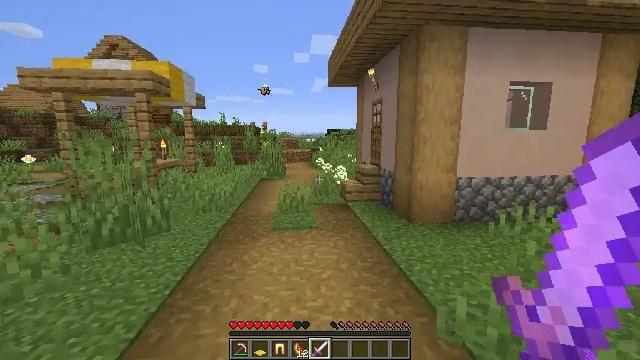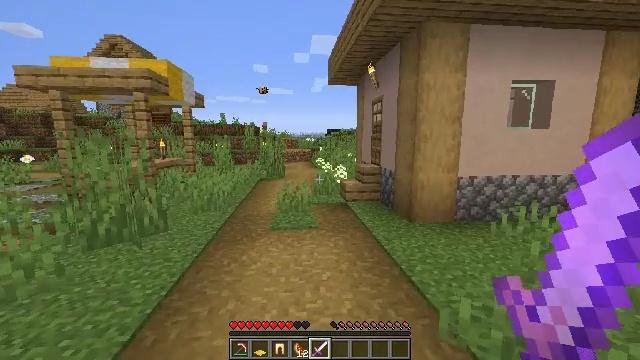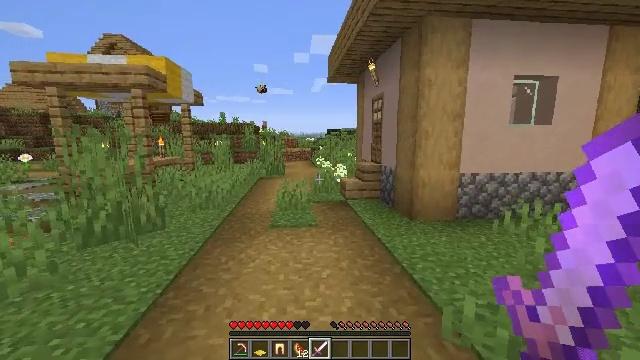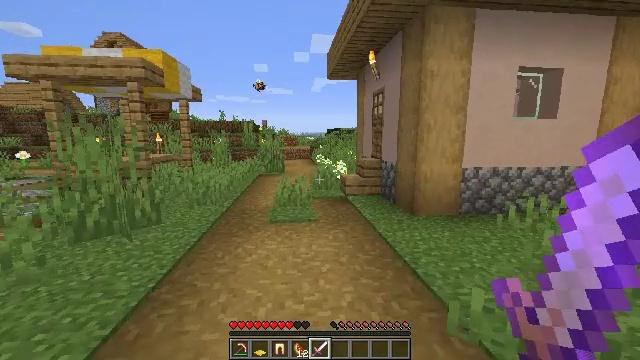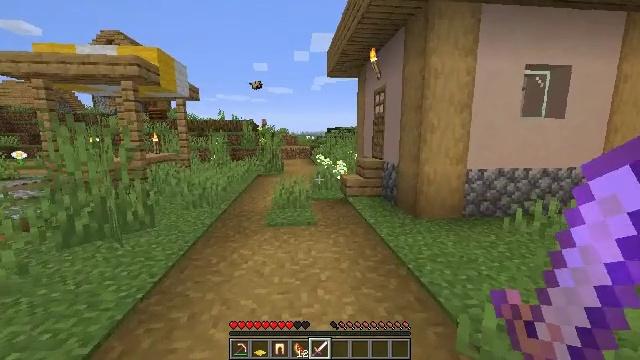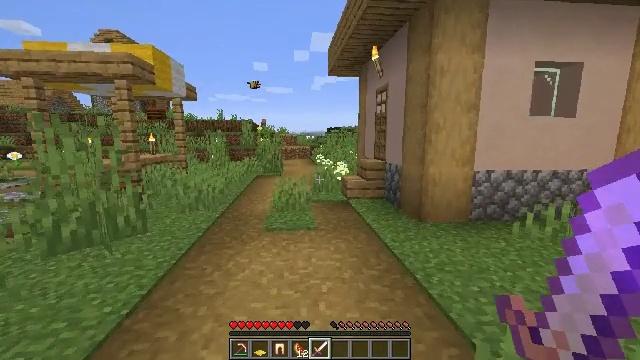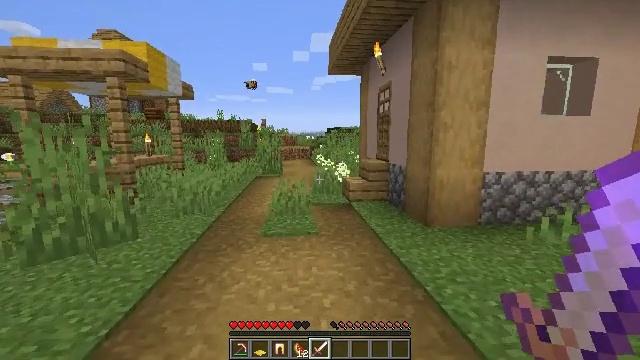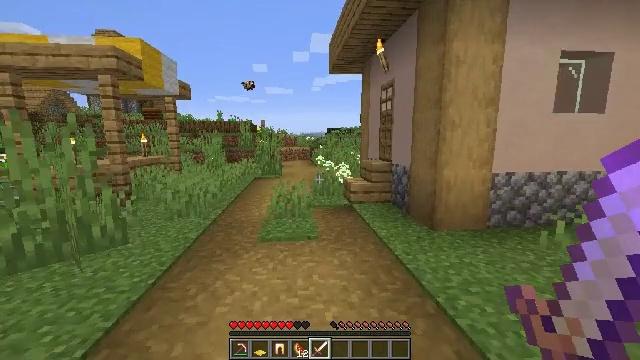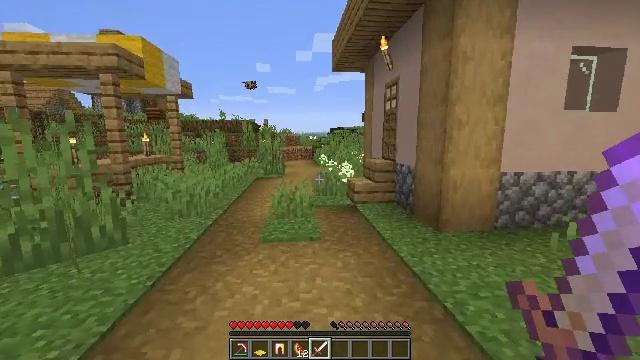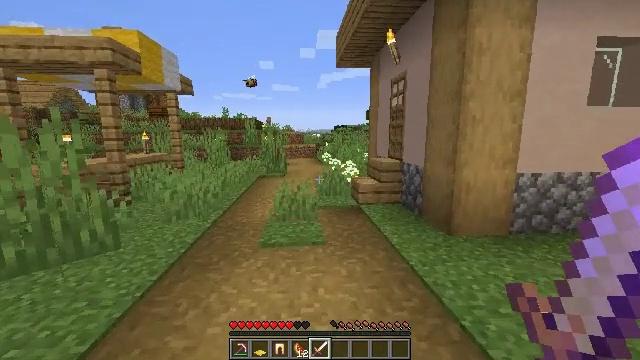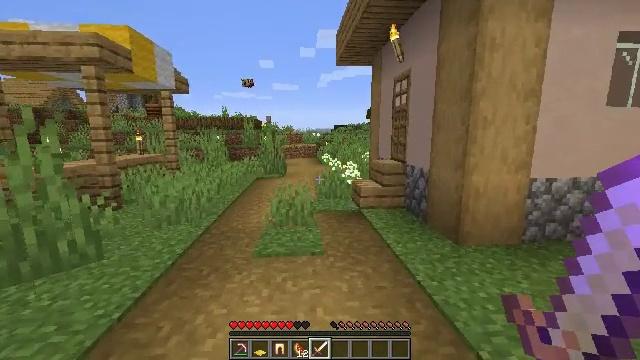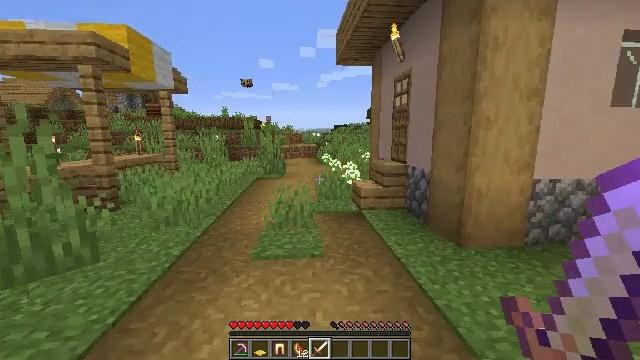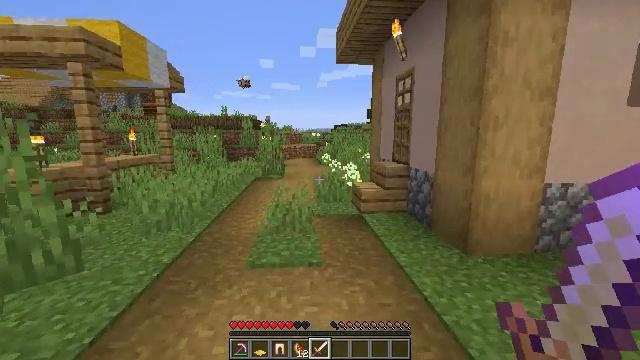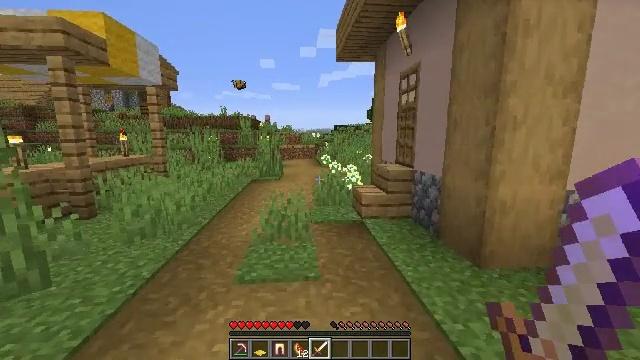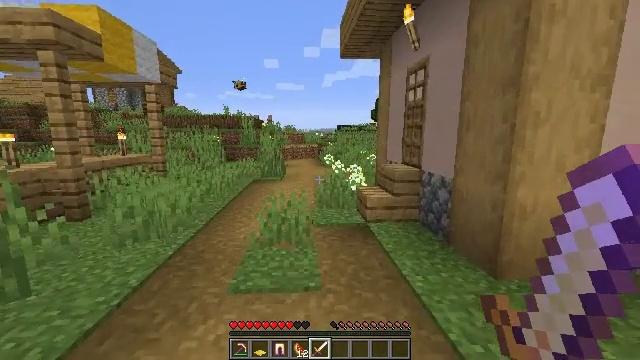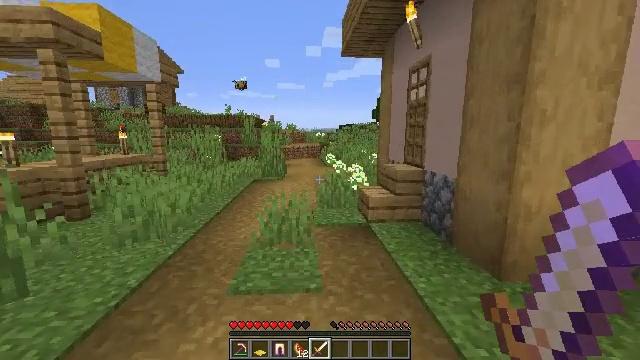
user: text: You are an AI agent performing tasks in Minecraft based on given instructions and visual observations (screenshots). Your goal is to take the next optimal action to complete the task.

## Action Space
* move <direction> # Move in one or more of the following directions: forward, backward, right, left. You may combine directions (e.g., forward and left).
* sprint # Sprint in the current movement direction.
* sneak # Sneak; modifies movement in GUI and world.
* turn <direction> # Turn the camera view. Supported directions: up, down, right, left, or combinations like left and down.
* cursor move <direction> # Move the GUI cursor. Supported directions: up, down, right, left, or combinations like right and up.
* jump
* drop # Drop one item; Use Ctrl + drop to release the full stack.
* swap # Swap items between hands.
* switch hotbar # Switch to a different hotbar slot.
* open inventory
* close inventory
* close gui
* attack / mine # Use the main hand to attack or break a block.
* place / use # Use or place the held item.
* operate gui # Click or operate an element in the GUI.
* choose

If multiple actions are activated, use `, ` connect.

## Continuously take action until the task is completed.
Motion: motion action
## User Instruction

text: Pick up the green carpet.
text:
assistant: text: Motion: move forward
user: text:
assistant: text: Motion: move forward
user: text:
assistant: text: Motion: move forward
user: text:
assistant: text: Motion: move forward
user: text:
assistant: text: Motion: move forward
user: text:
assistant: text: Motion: move forward
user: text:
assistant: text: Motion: move forward
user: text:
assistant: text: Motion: move forward
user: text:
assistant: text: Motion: move forward
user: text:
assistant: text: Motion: move forward
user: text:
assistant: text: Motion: move forward
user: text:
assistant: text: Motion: move forward
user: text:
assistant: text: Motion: move forward
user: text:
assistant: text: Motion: move forward
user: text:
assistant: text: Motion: move forward
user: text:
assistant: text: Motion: move forward
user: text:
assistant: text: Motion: move forward
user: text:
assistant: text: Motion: move forward
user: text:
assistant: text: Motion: move forward
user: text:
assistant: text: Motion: move forward
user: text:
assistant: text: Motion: move forward
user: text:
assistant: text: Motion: move forward, turn right
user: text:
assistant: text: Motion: move forward, turn right and up
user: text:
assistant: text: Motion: move forward, turn right
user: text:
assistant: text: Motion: move forward, turn right
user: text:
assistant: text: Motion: move forward, turn right
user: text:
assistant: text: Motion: move forward, turn right
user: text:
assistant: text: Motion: move forward, open inventory
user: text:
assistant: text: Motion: move forward, open inventory
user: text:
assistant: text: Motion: move forward, open inventory